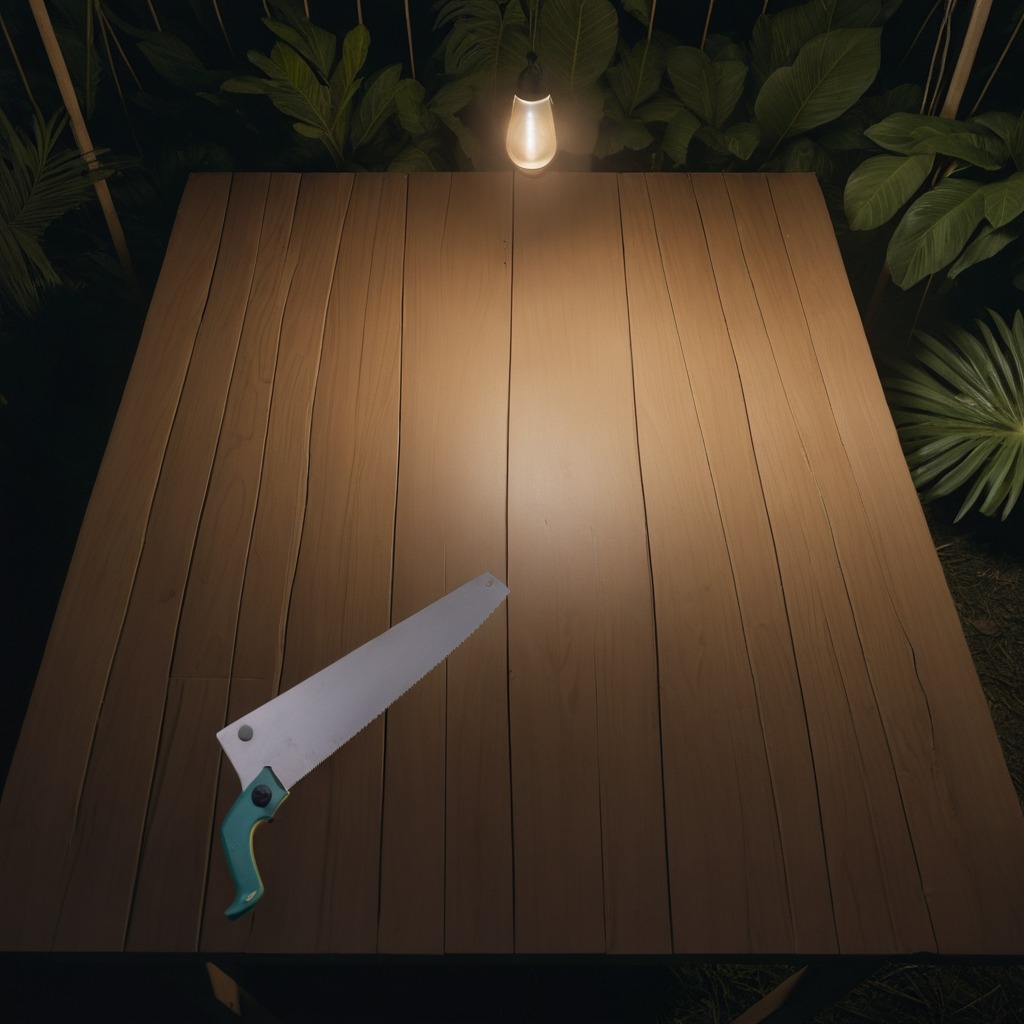
A metal saw lies on a wooden table inside a jungle field workshop tent at night.